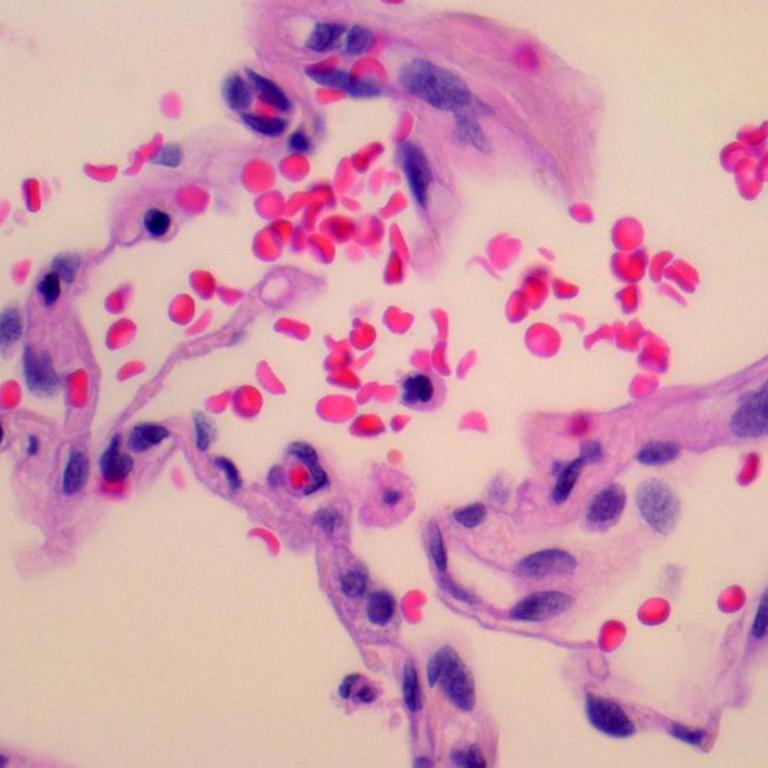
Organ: lung
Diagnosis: benign